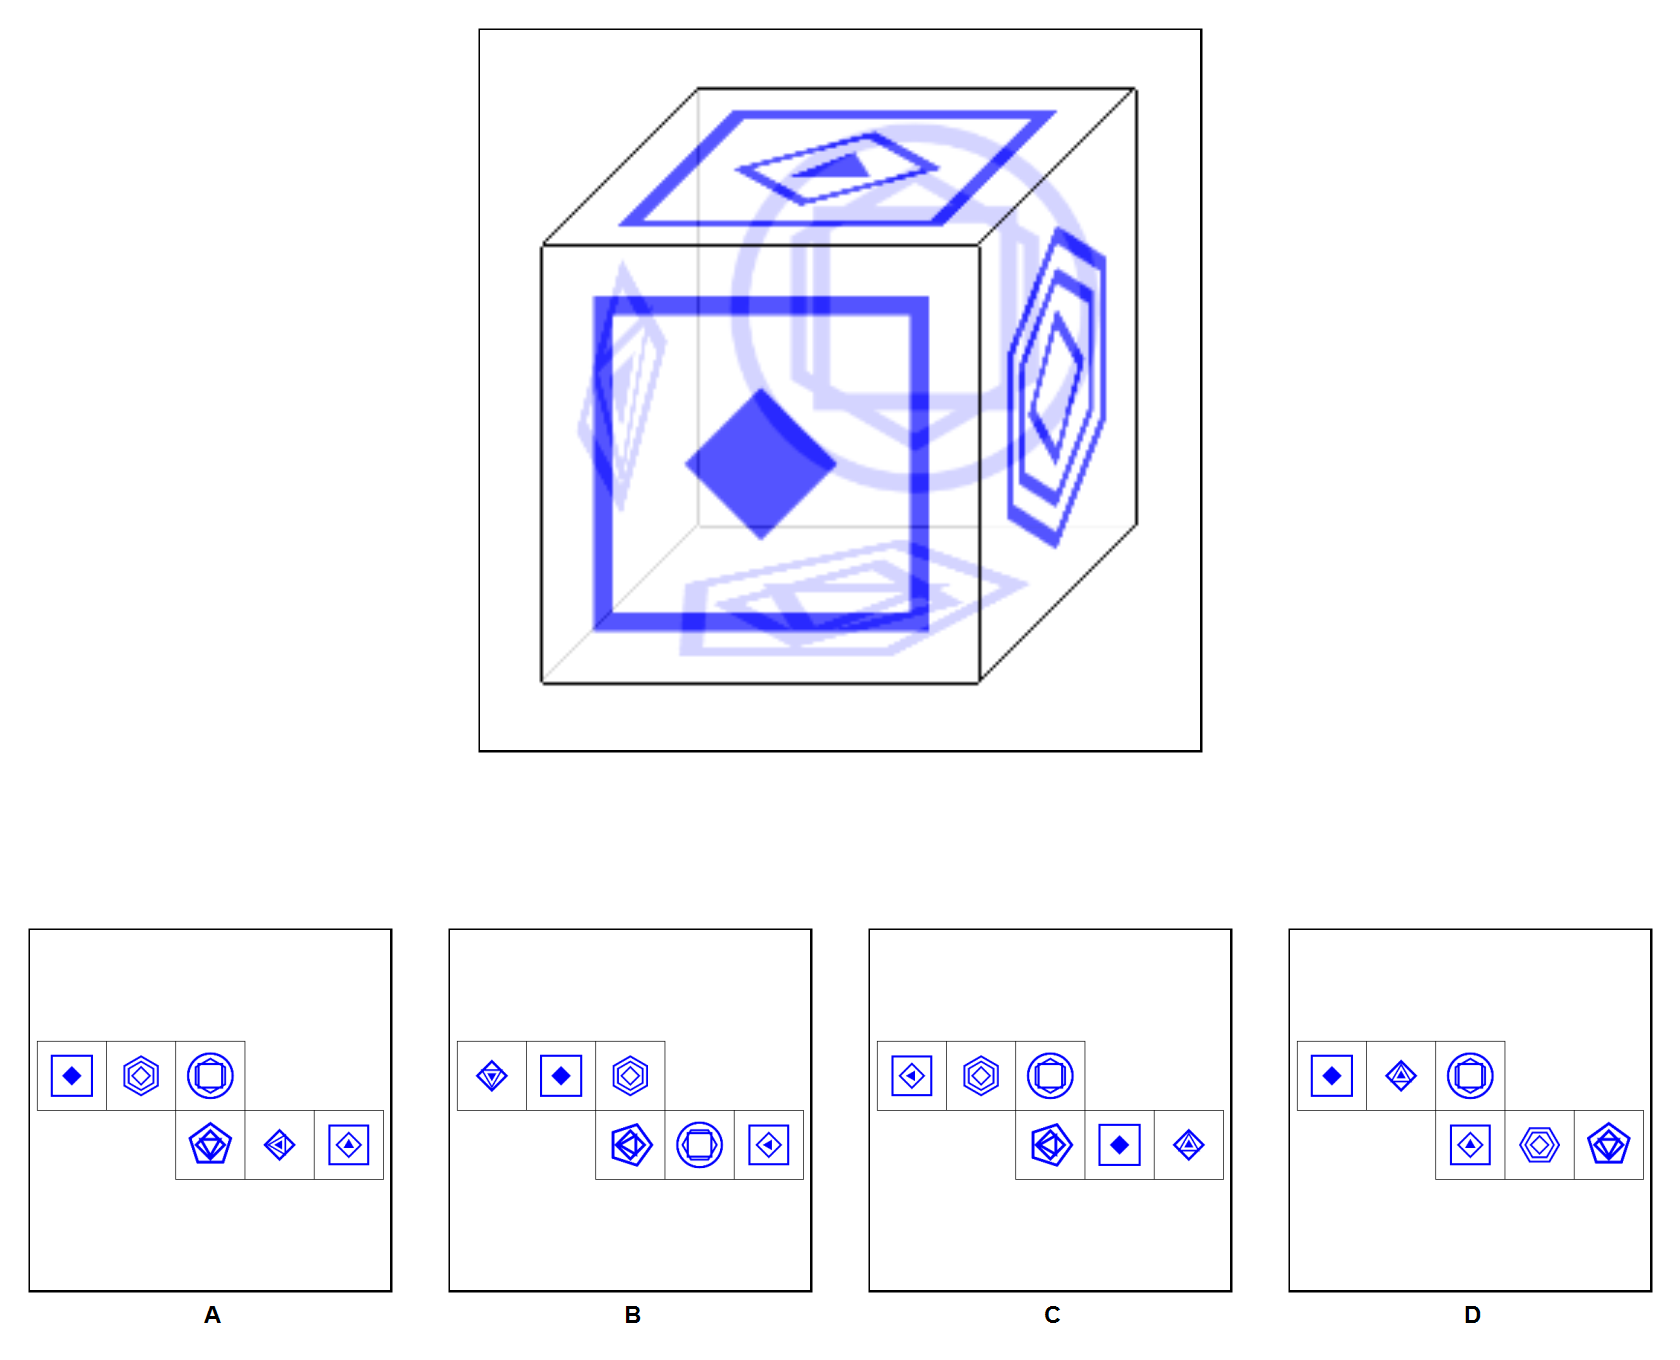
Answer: C